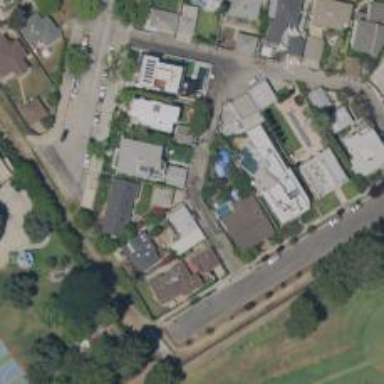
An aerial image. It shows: Residential alleyway.